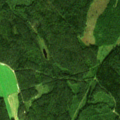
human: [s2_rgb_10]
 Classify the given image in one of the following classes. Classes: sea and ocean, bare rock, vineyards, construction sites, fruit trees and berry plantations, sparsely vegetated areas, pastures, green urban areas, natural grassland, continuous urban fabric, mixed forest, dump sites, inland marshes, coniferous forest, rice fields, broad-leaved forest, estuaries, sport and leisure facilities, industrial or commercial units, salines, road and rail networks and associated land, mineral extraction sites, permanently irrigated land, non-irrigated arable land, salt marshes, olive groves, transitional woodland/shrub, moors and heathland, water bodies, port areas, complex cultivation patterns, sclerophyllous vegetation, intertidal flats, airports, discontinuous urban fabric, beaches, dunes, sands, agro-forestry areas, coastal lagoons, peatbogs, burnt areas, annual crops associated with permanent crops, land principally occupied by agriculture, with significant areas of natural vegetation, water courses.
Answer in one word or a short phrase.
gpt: non-irrigated arable land, coniferous forest, mixed forest